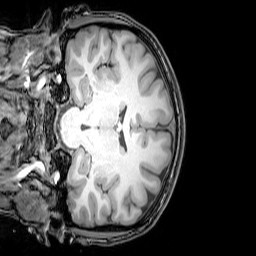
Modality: T1w
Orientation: coronal
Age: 21
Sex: female
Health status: healthy
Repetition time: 0.081 s
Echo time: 0.037 s